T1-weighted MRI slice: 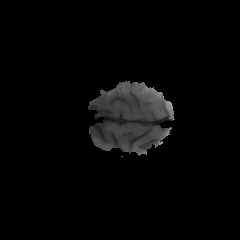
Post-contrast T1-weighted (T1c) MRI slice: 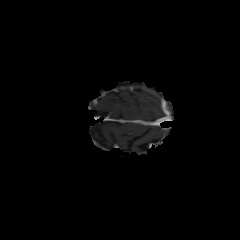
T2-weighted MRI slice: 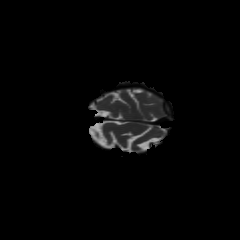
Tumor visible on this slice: no